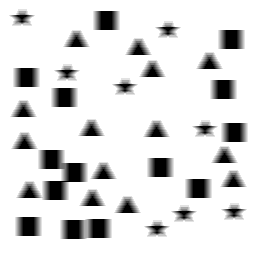
Squares: 14
Triangles: 14
Stars: 8
Total shapes: 36